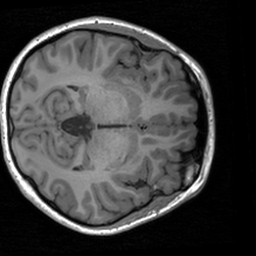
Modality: T1w
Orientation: axial
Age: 23
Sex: female
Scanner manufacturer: siemens
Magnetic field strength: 3 T
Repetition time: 1.9 s
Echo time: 0.00226 s